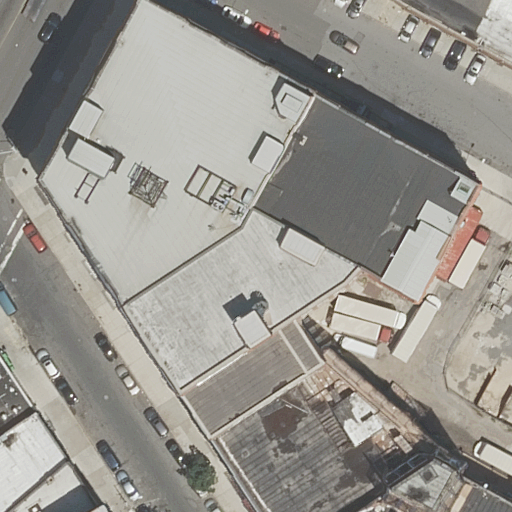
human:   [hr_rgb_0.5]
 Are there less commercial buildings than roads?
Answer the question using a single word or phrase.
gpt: yes

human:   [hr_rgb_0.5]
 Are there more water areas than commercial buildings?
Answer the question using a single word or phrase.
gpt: no

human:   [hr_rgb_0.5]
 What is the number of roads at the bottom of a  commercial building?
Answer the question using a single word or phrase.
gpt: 0

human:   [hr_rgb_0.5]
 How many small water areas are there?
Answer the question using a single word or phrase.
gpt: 0

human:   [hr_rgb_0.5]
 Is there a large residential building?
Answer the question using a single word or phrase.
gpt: yes

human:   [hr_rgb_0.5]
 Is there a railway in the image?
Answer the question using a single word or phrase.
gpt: no

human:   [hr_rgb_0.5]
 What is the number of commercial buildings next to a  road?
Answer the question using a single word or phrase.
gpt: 0

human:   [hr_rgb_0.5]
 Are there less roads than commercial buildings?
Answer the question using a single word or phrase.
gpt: no

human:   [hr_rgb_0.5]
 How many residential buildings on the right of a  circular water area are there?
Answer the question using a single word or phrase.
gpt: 0

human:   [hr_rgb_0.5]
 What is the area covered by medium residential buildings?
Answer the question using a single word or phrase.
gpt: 525m2

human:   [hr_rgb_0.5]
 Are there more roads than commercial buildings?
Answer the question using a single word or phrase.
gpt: yes

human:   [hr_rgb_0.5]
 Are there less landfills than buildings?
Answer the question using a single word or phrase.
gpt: yes

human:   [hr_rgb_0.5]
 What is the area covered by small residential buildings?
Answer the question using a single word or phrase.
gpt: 141m2

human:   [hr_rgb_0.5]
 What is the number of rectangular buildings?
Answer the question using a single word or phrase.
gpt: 7

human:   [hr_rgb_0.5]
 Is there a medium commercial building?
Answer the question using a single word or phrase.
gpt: no

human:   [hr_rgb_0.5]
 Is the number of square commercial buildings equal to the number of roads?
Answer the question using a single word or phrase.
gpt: no

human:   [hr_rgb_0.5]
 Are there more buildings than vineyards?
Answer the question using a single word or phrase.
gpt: yes

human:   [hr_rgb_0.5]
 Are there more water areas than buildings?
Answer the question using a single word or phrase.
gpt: no

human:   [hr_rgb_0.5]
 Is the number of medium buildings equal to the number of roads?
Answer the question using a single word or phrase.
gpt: no

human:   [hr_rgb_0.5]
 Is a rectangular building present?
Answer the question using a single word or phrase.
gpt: yes

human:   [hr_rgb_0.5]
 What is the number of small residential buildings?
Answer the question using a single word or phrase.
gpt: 4

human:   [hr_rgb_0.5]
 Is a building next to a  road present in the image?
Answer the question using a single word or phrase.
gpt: yes

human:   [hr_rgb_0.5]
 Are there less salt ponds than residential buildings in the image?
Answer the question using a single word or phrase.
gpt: yes

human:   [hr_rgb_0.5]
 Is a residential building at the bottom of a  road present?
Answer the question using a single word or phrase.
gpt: yes

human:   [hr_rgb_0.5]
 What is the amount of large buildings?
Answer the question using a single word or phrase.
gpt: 4

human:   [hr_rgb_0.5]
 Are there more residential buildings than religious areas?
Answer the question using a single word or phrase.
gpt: yes

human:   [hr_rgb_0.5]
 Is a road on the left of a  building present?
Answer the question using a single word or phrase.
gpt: yes

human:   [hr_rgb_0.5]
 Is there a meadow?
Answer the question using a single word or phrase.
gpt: no

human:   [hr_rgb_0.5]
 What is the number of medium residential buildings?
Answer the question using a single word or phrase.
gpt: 2

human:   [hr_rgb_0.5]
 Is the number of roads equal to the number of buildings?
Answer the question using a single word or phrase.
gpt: no

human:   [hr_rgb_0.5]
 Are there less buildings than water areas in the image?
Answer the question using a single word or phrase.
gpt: no

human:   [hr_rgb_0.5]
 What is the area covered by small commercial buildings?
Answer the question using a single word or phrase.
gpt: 0m2

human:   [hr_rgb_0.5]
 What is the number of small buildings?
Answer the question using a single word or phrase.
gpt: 4

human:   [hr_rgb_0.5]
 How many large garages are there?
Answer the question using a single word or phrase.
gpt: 0

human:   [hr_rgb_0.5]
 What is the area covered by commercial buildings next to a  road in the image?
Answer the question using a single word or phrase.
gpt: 0m2

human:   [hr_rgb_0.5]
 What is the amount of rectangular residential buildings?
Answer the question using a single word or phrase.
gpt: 7